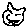
Label: cat